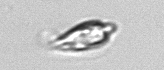
Label: Oxytoxum